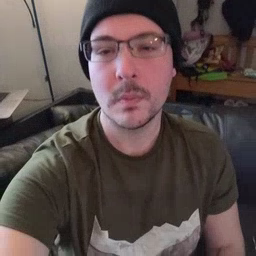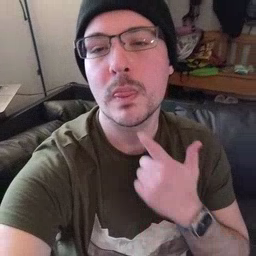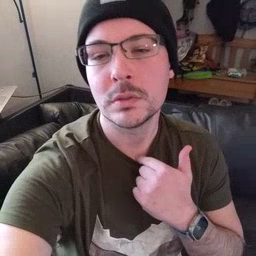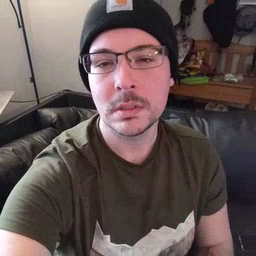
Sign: thirsty